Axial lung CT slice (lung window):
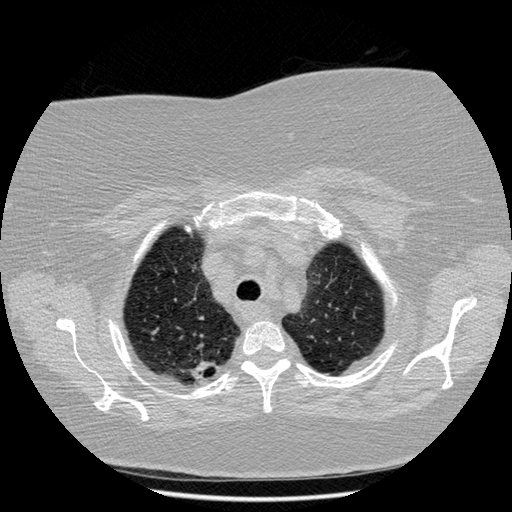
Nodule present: no